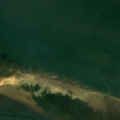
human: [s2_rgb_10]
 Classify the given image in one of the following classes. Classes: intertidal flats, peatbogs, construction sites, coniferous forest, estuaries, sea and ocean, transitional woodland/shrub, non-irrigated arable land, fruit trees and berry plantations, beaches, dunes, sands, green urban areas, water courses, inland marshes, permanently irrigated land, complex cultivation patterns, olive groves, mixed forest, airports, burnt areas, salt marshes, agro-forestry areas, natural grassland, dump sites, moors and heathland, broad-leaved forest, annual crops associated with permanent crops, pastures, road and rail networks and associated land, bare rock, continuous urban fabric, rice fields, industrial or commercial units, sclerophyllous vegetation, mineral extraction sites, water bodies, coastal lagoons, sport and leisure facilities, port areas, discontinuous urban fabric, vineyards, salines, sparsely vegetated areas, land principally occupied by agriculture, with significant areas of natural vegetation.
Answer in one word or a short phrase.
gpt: estuaries